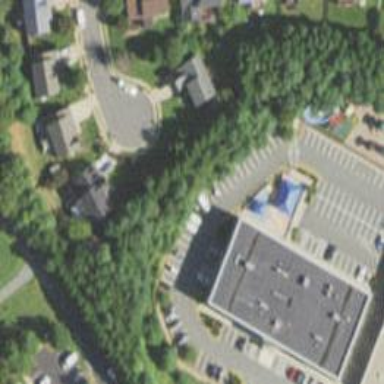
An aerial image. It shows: Parking space.